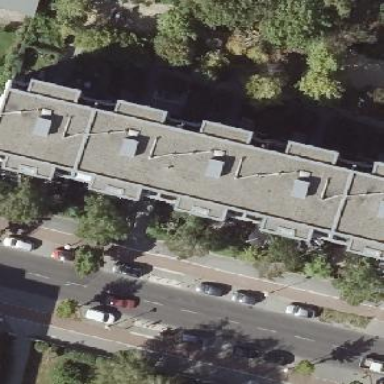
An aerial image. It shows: Apartment building with flat roof.